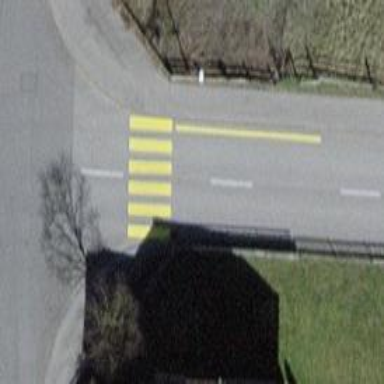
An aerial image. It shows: Uncontrolled zebra crossing on the road.